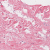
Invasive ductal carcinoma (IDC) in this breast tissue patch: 0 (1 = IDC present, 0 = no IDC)